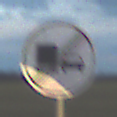
Verkehrszeichen: EndeUeberholverbotKraftfahrzeuge
Umgebung: Outdoor, Nature
Tageszeit: SunriseSunset
Wetter: PartlyCloudy
Licht: Natural
Jahreszeit: NotSpecified
Kontrast: LowContrast